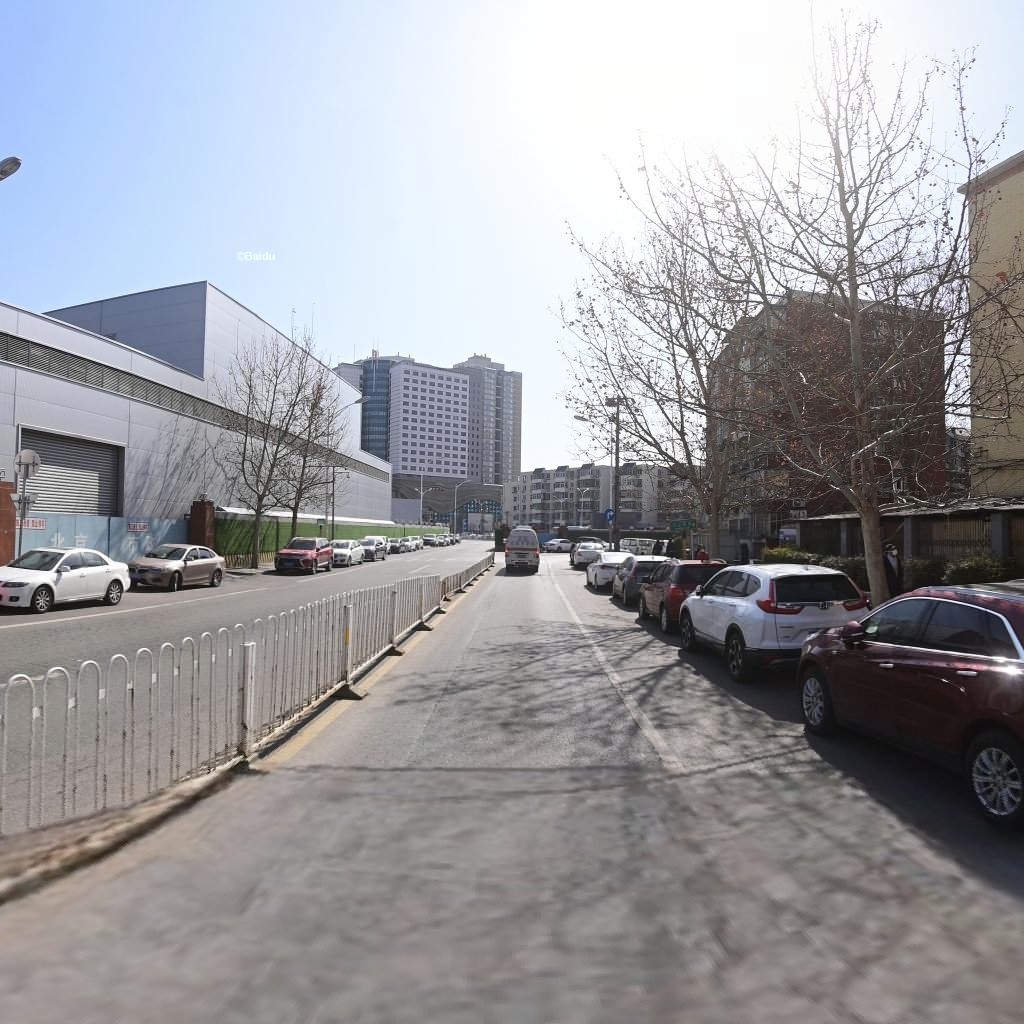
Region: Chaoyang
Road damage annotations: longitudinal crack, longitudinal crack